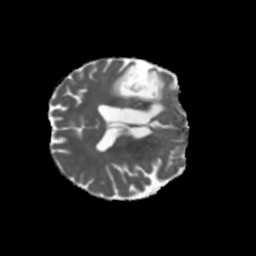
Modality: MD
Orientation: axial
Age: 64
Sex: female
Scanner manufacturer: siemens
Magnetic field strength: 3 T
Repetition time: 5.47 s
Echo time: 0.0854 s